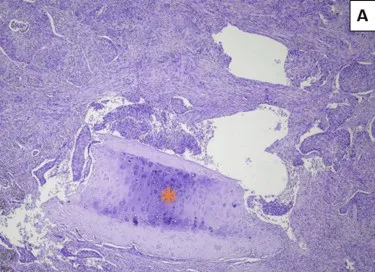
Histopathology and immunophenotype of the resected pulmonary lesion. Nest comprised of highly atypical cells surrounding the cartilage of a large bronchus (asterisk), H&E stain, original magnification x40.
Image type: pathology (h&e)